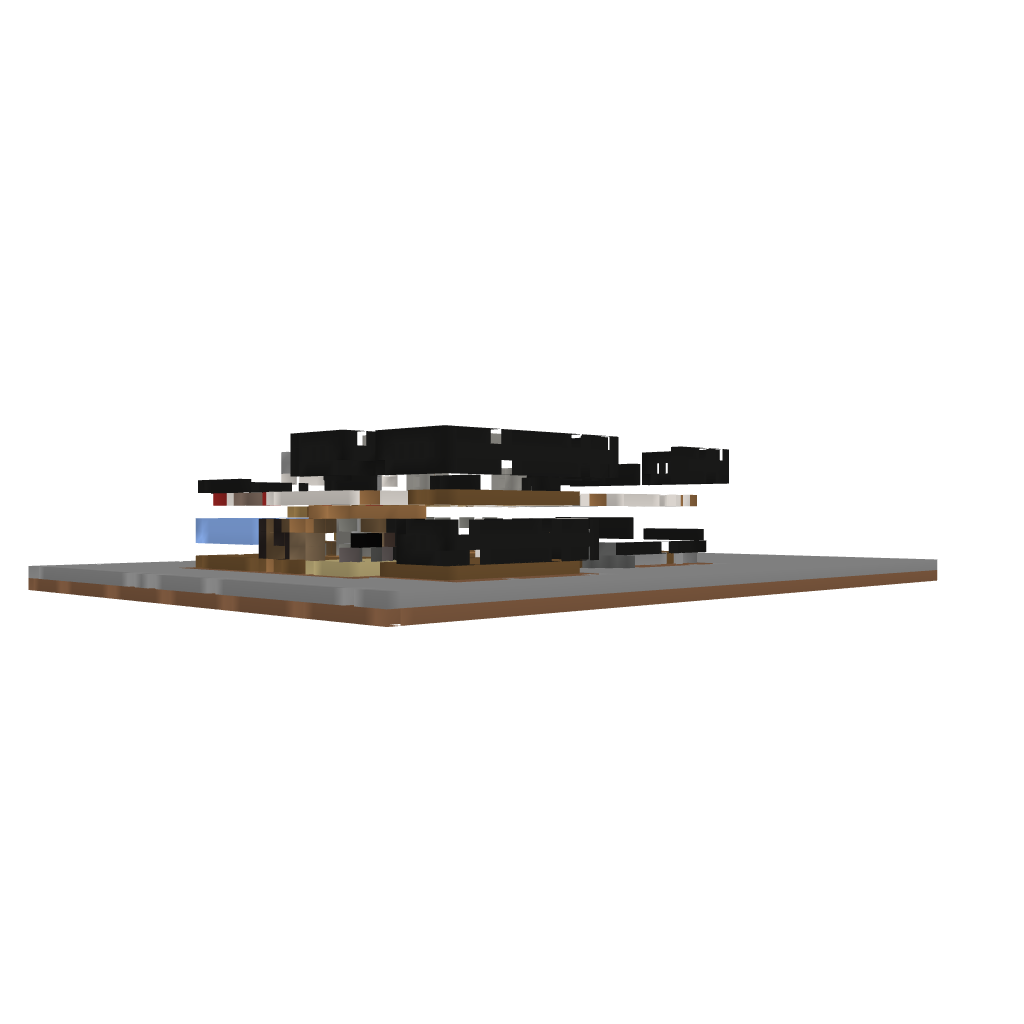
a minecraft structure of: modern house 3